Клетка-колесо (см. рис) может вращаться вокруг горизонтальной оси с пренебрежимо малым трением. Внутри клетки ниже оси закреплена горизонтальная платформа. Клетку приводят в положение равновесия и на один конец платформы сажают хомяка.
Как должен бежать по платформе хомяк после освобождения колеса, чтобы оно не вращалось?
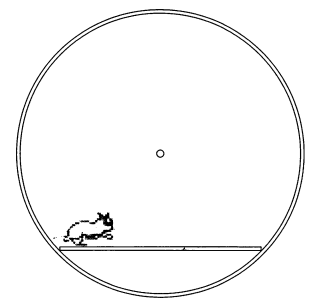
Ответ: $$ T=2 \pi \sqrt{\frac{h}{g}} $$
Темы:
T, Механика, Динамика, 200 задач